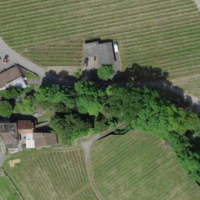
EUNIS habitat code: 40
Species observed at this site:
Hedera helix